Field crop: maize
Growth stage: 2
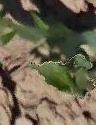
Species: maize